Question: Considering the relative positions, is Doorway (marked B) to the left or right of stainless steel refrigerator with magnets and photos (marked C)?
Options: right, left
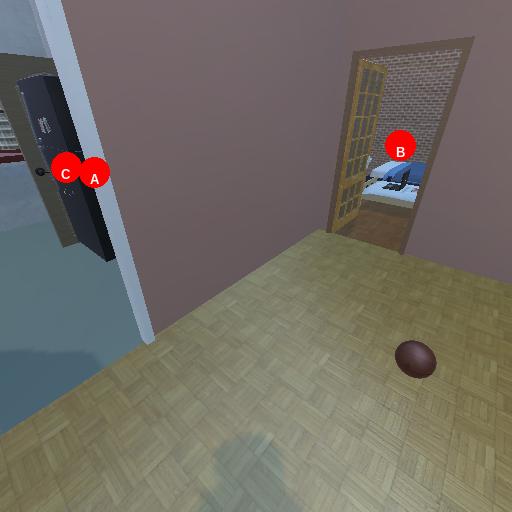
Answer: right